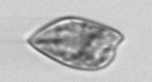
Label: Prorocentrum_dentatum